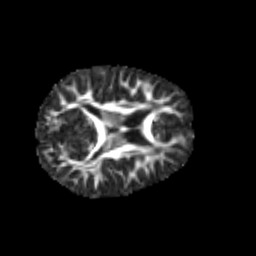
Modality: FA
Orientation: axial
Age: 6
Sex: male
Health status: healthy